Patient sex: M
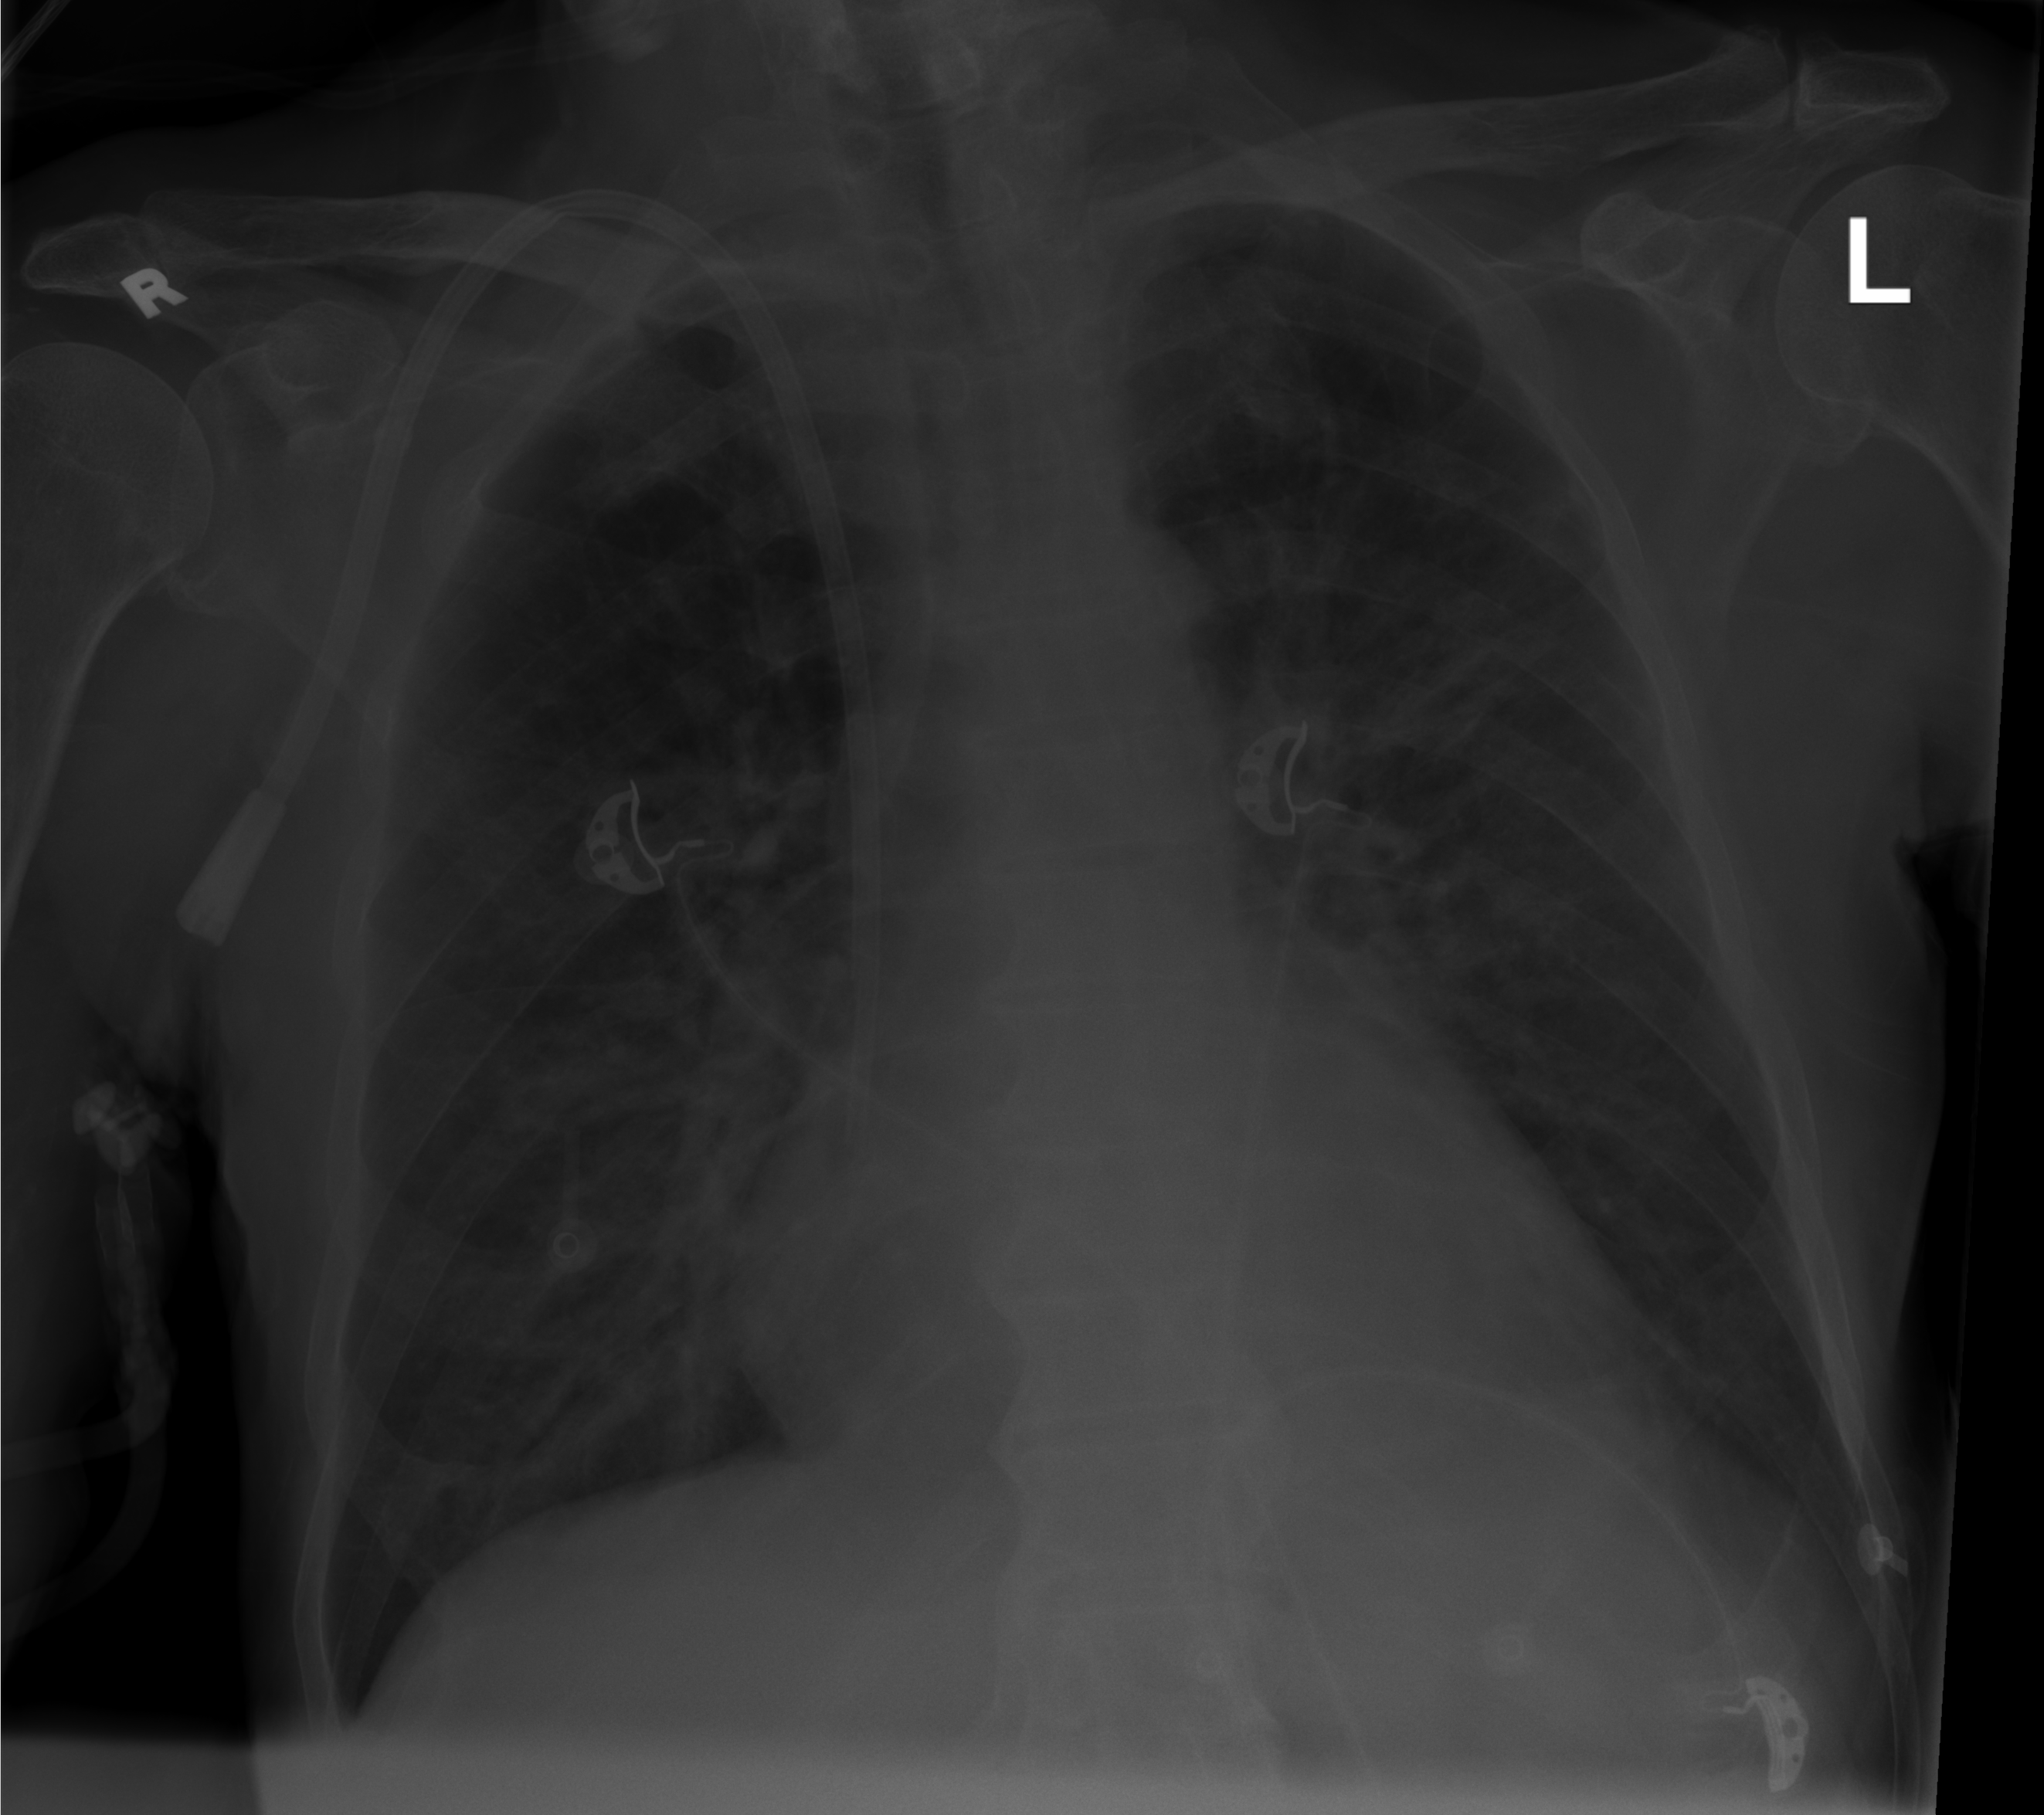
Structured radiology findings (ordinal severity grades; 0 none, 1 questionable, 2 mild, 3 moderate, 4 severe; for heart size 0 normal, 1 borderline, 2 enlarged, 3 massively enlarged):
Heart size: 0
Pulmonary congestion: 0
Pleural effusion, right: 0
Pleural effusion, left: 0
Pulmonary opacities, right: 2
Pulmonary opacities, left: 1
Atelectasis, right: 0
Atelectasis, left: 0